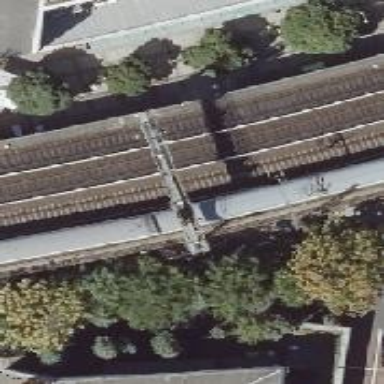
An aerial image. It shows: Railway signal.